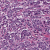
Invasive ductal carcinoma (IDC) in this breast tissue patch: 1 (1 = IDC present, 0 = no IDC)